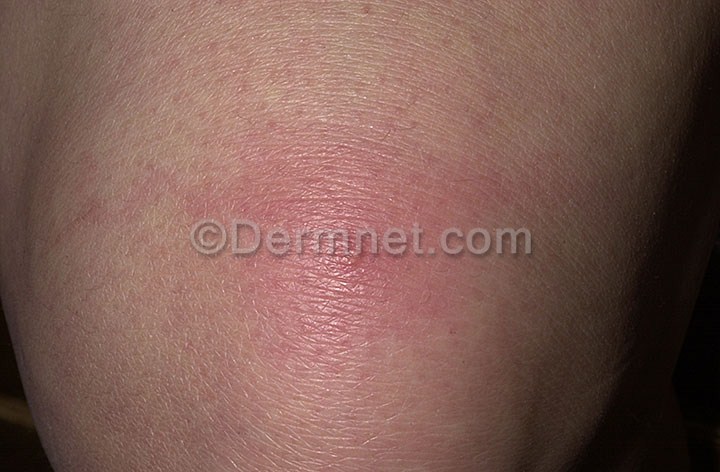
Disease: Scabies Lyme Disease and other Infestations and Bites